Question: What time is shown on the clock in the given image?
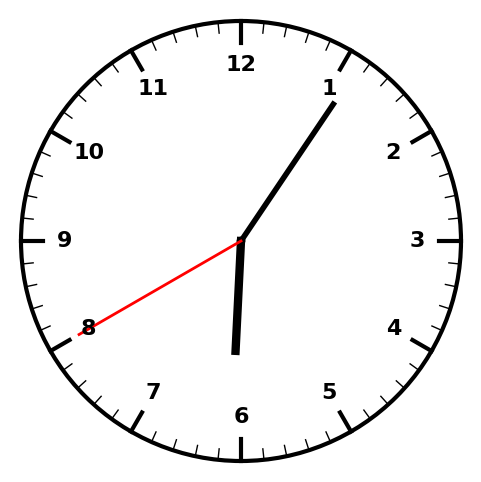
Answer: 06:05:40